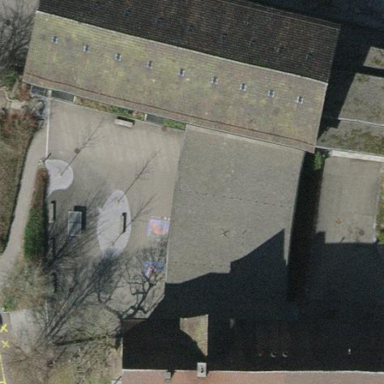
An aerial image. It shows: School building with gabled roof.